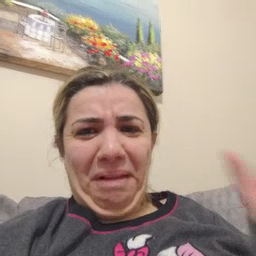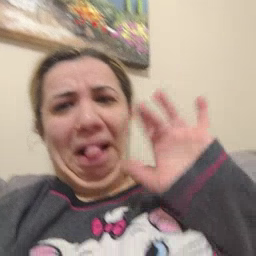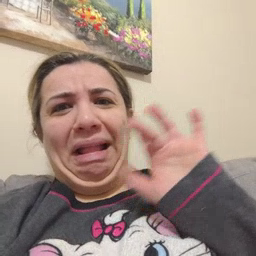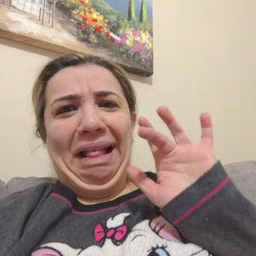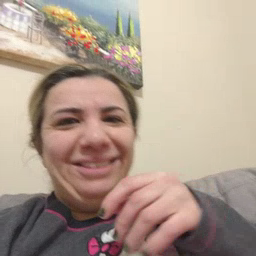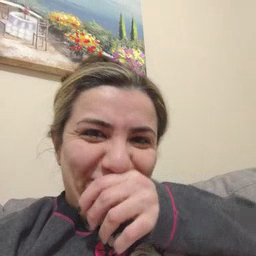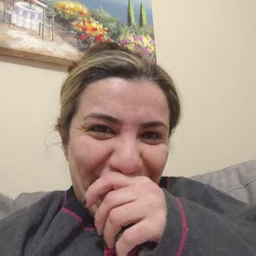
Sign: yucky